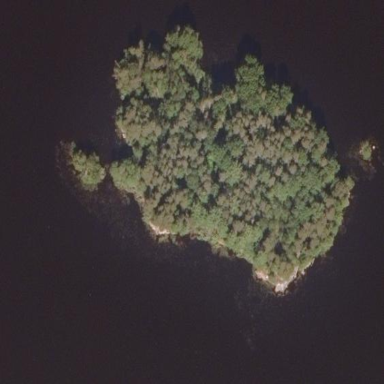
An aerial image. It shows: Island covered with woodland.